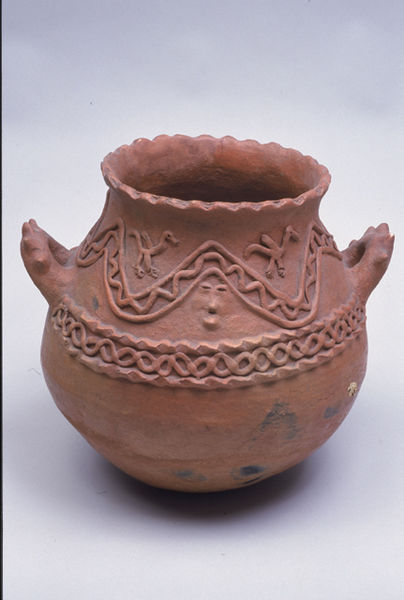
Titel: Jar (Olla)
Standort: Amherst (Massachusetts, USA)
Institution: Mead Art Museum, Amherst College
Schlagwörter: red, white, face, nose, old, pattern, picture, brown, pot, vase, greek, eyes, decoration, shadow, bird, birds, sculpture, rope, ancient, design, art, ornaments, animal, lines, ceramic, vessel, antiquity, cup, wide, dragon, pottery, round, open, indian, jug, fluted, geometry, container, snake, shape, keramik, krug, mud, dragons, ruffle, dick, white background, braid, put, handles, henkel, verzierung, bucket, jar, clay, object, motive, stain, stains, sculpt, zigzag, tone, decor, earthenware, artistic, ton, terra cotta, receptacle, earthen, clay pot, scalloped, argile, tonkrug, objekt, 항아리, 갈색, 담다, 무늬, 모양, 토기, 유물, 옛것, shapr, miniator, impressed